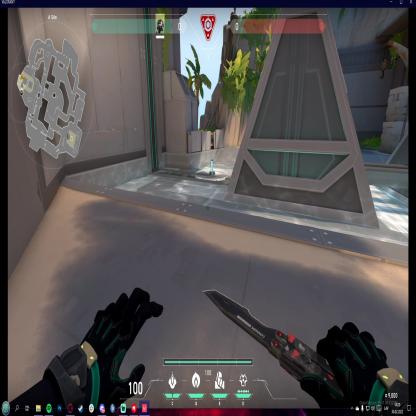
Label: planted spike